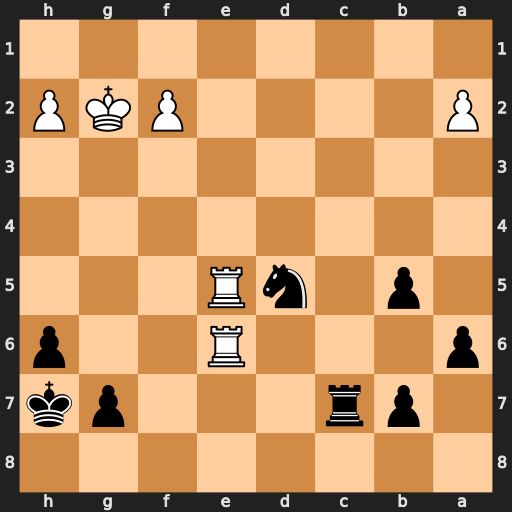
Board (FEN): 8/1pr3pk/p3R2p/1p1nR3/8/8/P4PKP/8
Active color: b
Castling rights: -
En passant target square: -
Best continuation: Nf4+ Kg3 Nxe6